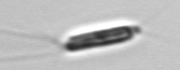
Label: Chrysochromulina